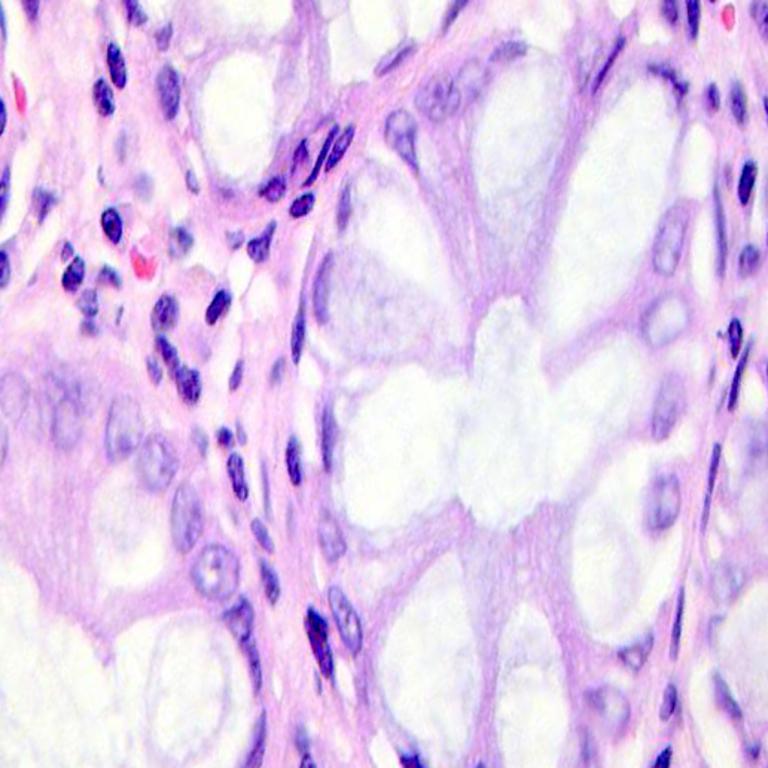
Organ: colon
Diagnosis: benign